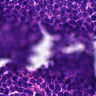
Metastatic tissue present: no